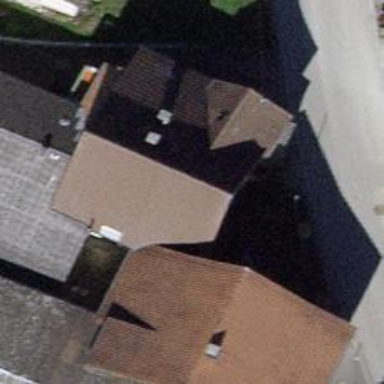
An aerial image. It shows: Gabled roofed house.